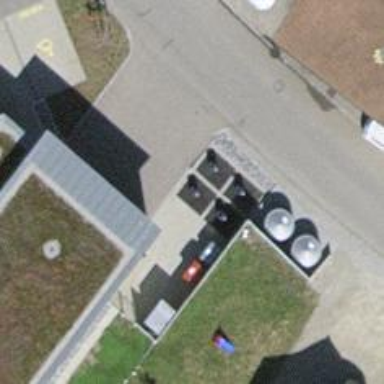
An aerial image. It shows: Recycling container in the area designated for recycling.